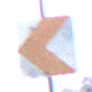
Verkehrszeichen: RichtungstafelnInKurvenKleinRechts
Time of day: MorningAfternoon
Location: Outdoor (Suburban)
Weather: Overcast
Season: NotSpecified
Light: Natural